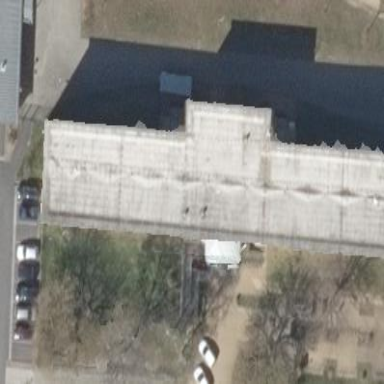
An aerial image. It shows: Flat-roofed school building.